Question: I have a Database Entity Model within my ASP.Net Project

There are two foreignkeyconstructs, both are constructs between the id's in the shown relation.
Now I'm trying to add 100 sample entries with the following method
'''
IntraNetEntities entities = new IntraNetEntities();
if (entities.EmployeeList.Count() == 0)
{
using (entities)
{
for (int i = 0; i < 100; i++)
{
EmployeeList newEmployeeList = new EmployeeList()
{
department = "Standardabteilung",
mobile = i,
landline = 1 + i,
mail = "Standardemail",
position = "Standardfunktion",
shortcode = "abc",
lastname = "StandardNachname",
roomnumber = Convert.ToDouble(i),
firstname = "Standardvorname"
};
PrivateContact newPrivateContact = new PrivateContact()
{
city = "Standardstadt",
country = "deutscheland",
landline = i,
mail = "standardemail",
mobile = i * 2,
street = "standardstreet",
zip = i * 10,
EmployeeList = newEmployeeList
};
WorkContact newWorkContact = new WorkContact()
{
city = "Standardstadt",
country = "deutscheland",
landline = i * 9,
mobile = i * 12 / 8,
mail = "standardmail",
street = "standardstrasse",
zip = i * 9,
EmployeeList = newEmployeeList
};
newEmployeeList.PrivateContact = newPrivateContact;
newEmployeeList.WorkContact = newWorkContact;
entities.AddToEmployeeList(newEmployeeList);
entities.AddToPrivateContact(newPrivateContact);
entities.AddToWorkContact(newWorkContact);
}
entities.saveChanges();
return true;
}
}
else
{
return false;
}
'''
My problem is, that my Navigation Properties disappear when this method ends!
They all look fine in debugging while still being in the using case but afterwards they are all null without me doing any changes to those values.
How can I keep the navigation values?
Thanks
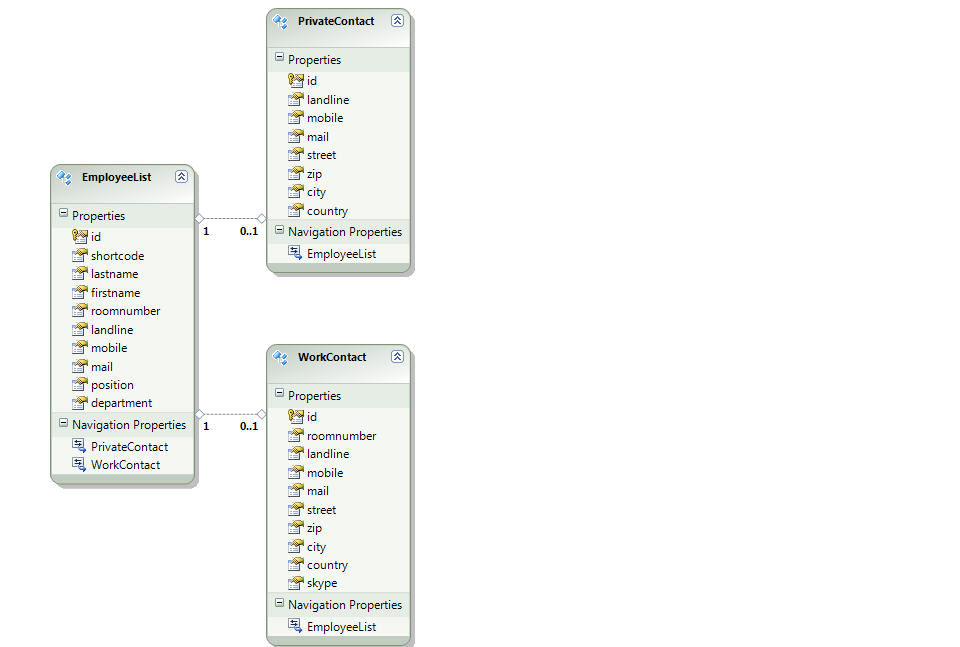
Answer: Using calls "Dispose" at the end of it. That's why your navigation properties drop off. From the MSDN website:
> The using statement calls the Dispose method on the object in the correct way, and (when you use it as shown earlier) it also causes the object itself to go out of scope as soon as Dispose is called.
<URL>
> The using statement allows the programmer to specify when objects that use resources should release them.
<URL>